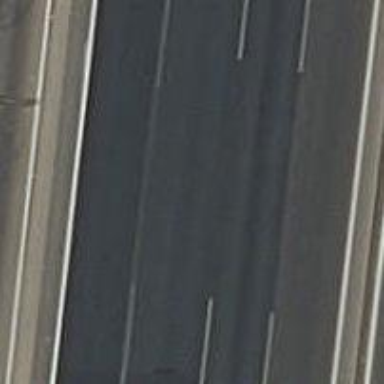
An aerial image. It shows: Motorway.